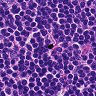
Metastatic tissue present: no